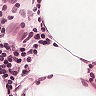
Metastatic tissue present: no